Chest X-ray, AP view. Patient: 54 years old, sex M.
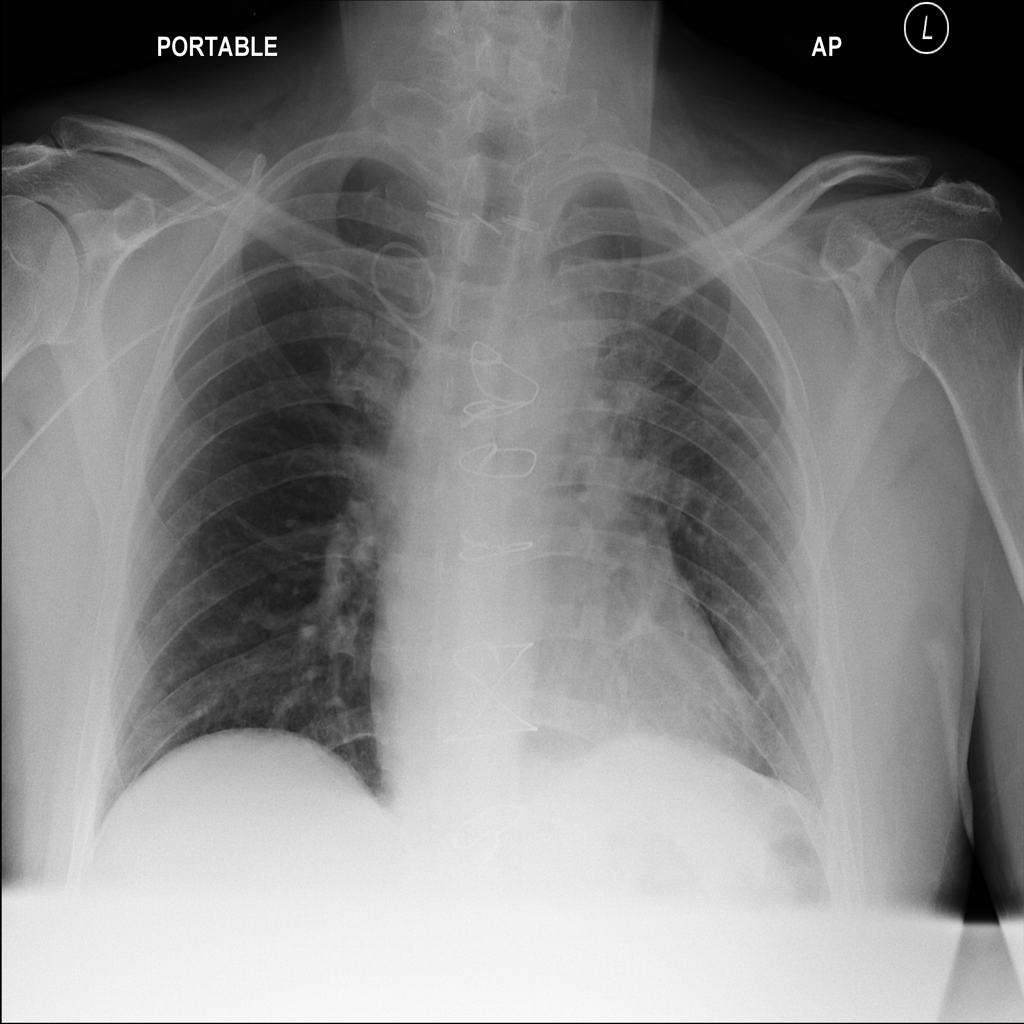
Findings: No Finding